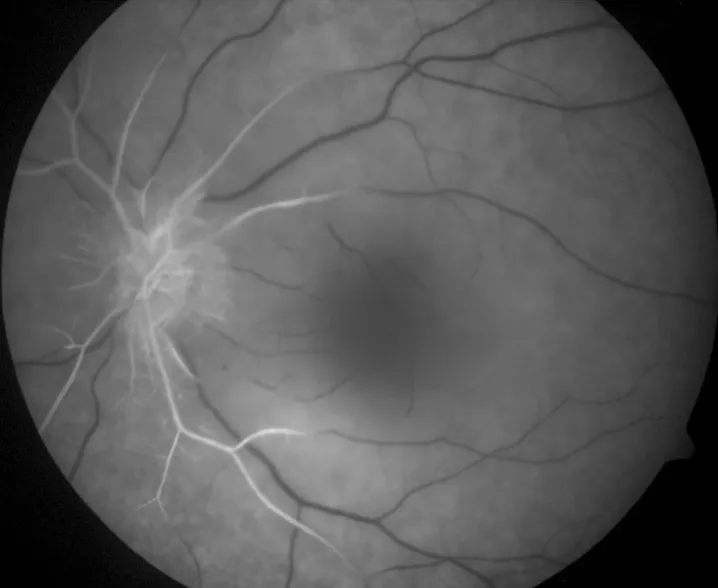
Fluorescein angiography showing abrupt interruption of flow on the ramifications of the central retinal artery and macular ischemia due to short posterior ciliary interruption of flow.
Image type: ophthalmic_imaging (ophthalmic_angiography)